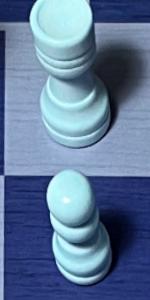
Label: Pawn_White